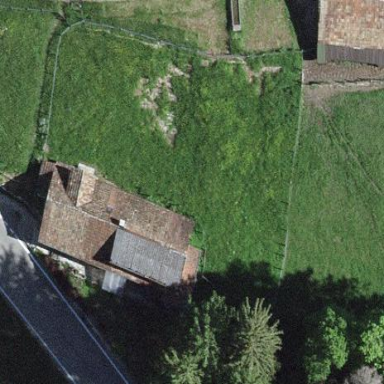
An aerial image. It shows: Farm building.